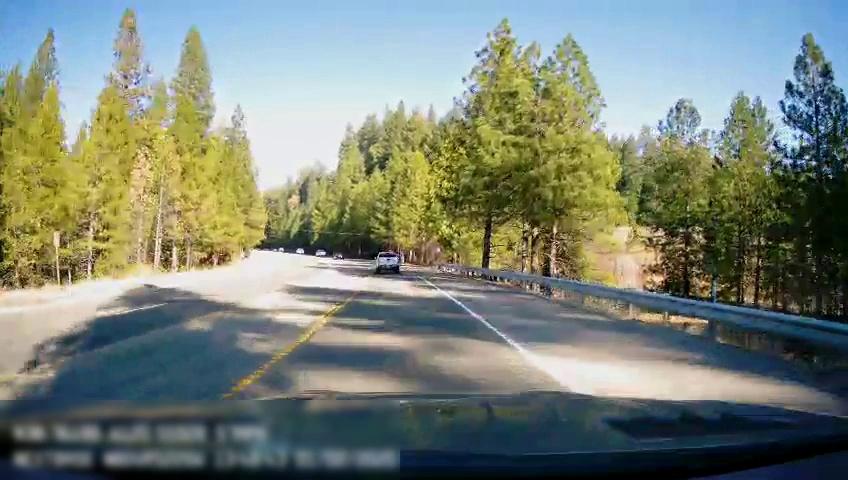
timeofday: Day
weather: Sunny
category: Drivable Space
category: Vehicles | Truck
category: Lanes | Alternate Lane
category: Lanes | Current Lane
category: Lanes | Current Lane
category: Lanes | Opposite Lane